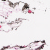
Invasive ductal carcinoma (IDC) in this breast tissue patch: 0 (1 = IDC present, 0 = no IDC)